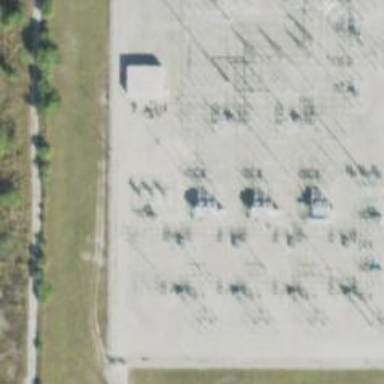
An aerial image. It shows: Switch used for power control.